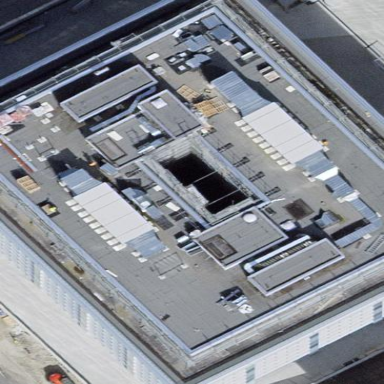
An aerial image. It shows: Office building.